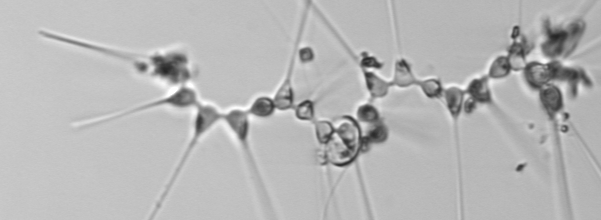
Label: Asterionellopsis_glacialis